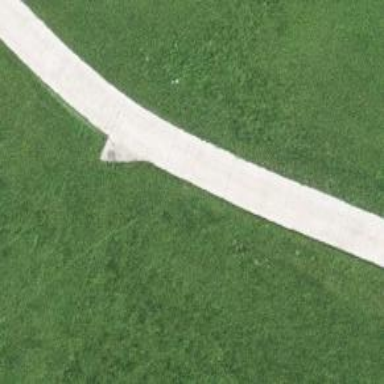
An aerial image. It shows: Well-maintained track road of grade 1.